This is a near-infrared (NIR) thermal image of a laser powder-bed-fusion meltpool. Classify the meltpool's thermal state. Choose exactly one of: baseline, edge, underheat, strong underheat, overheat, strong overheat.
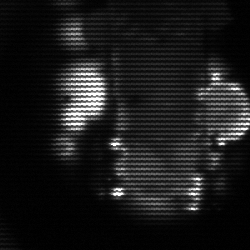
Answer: strong underheat